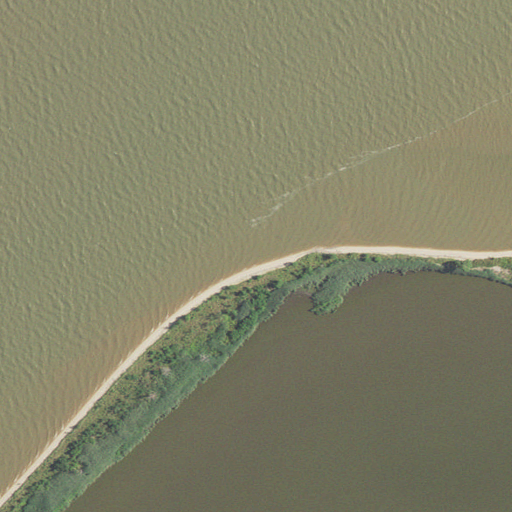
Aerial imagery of cape in Virginia named Metomkin Point containing open water, herbaceous wetlands, and barren land